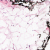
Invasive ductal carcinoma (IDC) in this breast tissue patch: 0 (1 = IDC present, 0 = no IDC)